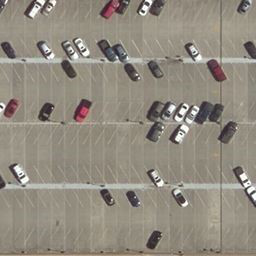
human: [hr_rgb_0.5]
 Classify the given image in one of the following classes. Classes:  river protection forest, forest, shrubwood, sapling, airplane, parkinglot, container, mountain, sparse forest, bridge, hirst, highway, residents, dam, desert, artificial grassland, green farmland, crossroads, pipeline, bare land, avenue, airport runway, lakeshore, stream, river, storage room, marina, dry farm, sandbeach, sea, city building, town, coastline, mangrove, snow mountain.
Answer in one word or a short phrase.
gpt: parkinglot